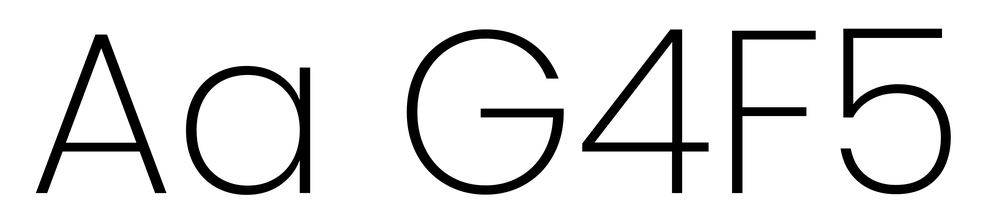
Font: Poppins-ExtraLight